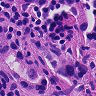
Metastatic tissue present: yes